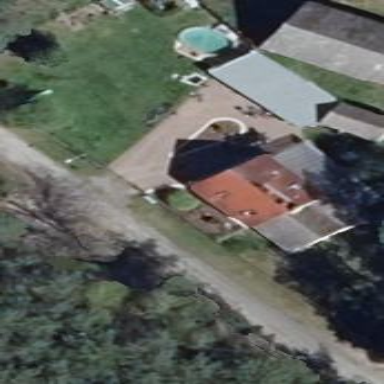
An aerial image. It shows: House with flat grey roof.